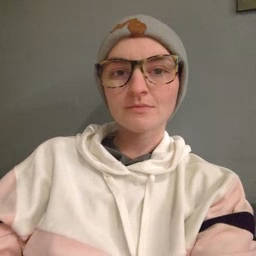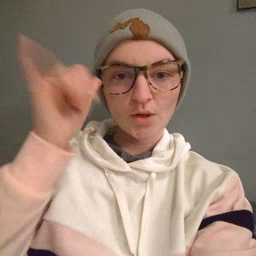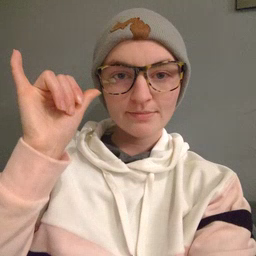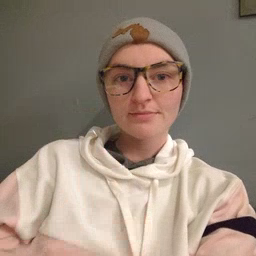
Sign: cow